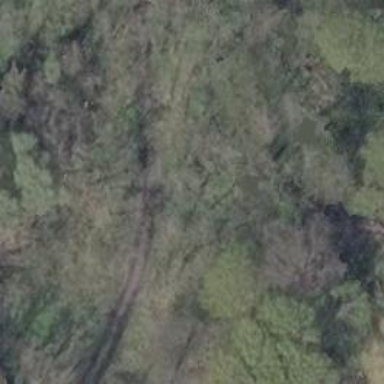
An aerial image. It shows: Track with ground surface. The track is Grade 4.